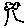
Label: tree